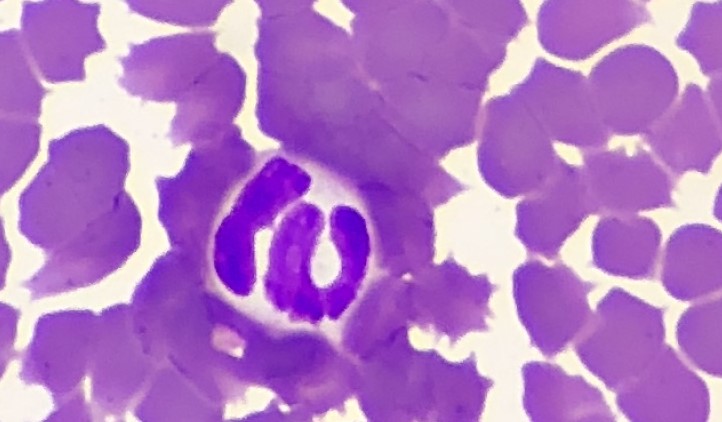
White blood cell type: Neutrophil